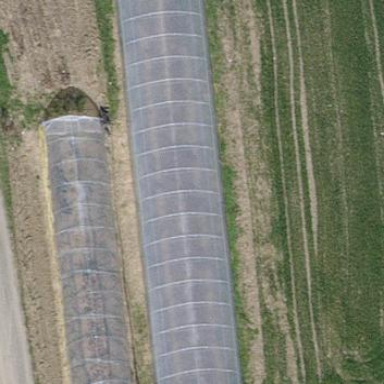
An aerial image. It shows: Greenhouse.